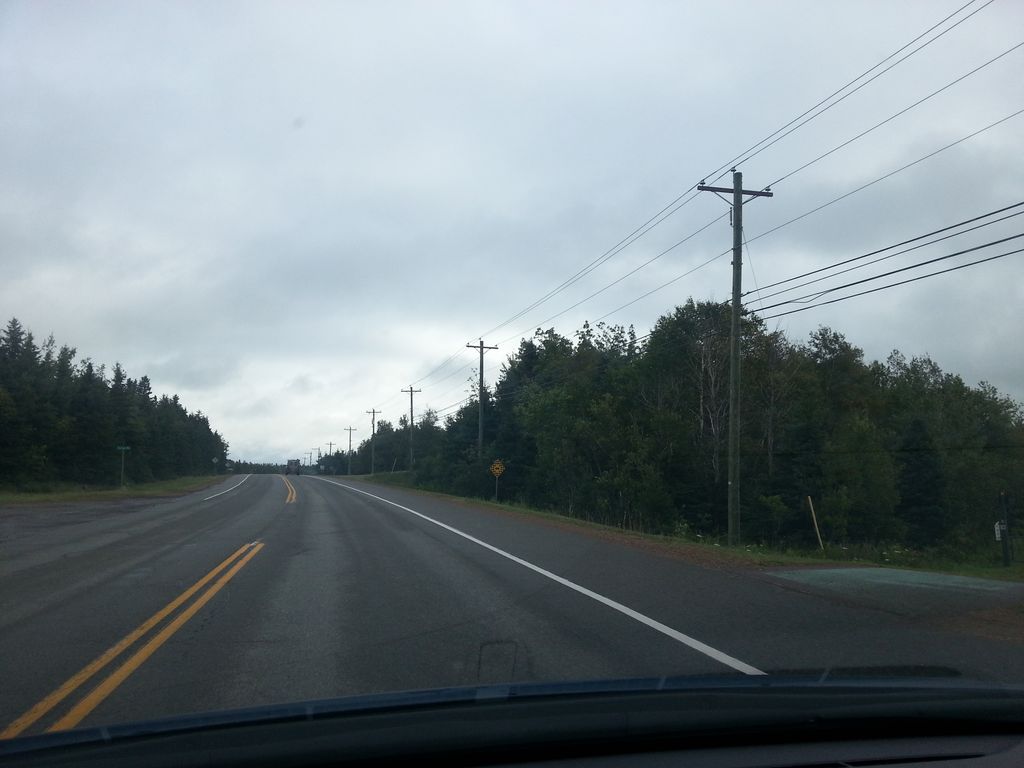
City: charlottetown